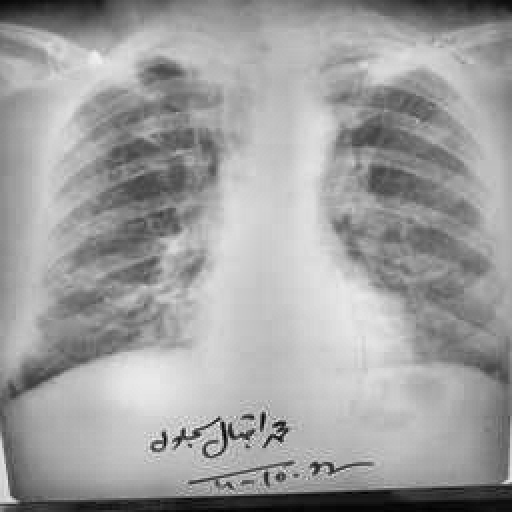
Finding: TUBERCULOSIS